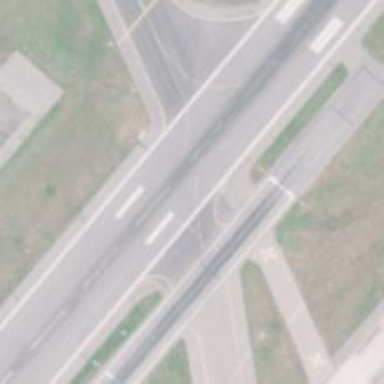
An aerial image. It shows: Image of taxiway at airport.